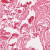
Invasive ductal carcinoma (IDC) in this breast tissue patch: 0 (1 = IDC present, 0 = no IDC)